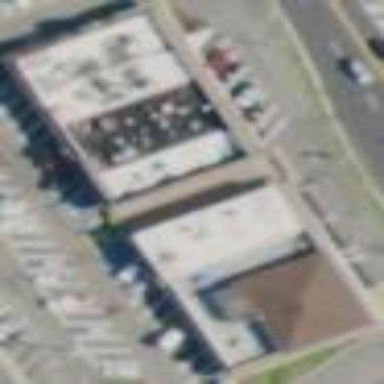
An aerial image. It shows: Retail building.